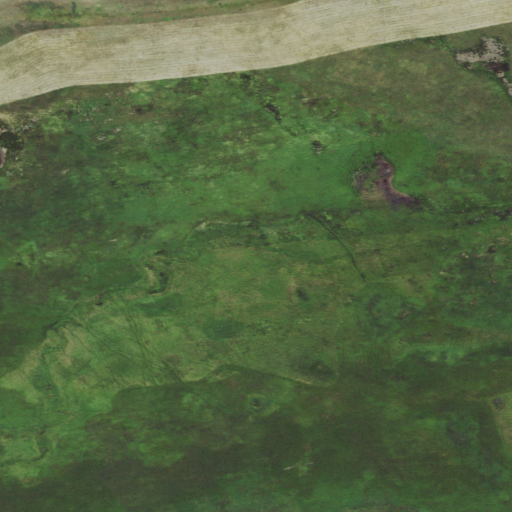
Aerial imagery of valley in Nebraska named Rosebud Valley containing herbaceous wetlands and grassland